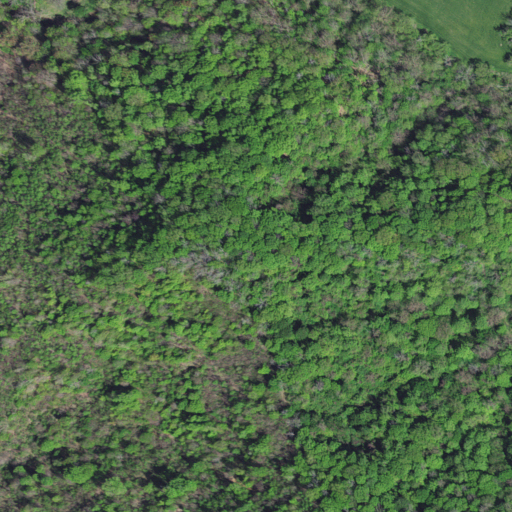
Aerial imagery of ridge(s) in Virginia named Cove Ridge containing deciduous forest and pasture